Question: I've this HTML code:
'''
<fieldset class="rpni-border">
<legend class="rpni-border">Model</legend>
<table id="contenedorModelos" style="" class="table table-condensed">
<tbody id="modeloBody">
<tr>
<td>
<input type="radio" value="1" id="selModelo1" name="selModelos">
</td>
<td>Harum.</td>
</tr>
<tr>
<td>
<input type="radio" value="4" id="selModelo4" name="selModelos">
</td>
<td>Pariatur ut.</td>
</tr>
<tr>
<td>
<input type="radio" value="6" id="selModelo6" name="selModelos">
</td>
<td>Tempore animi.</td>
</tr>
<tr>
<td>
<input type="radio" value="8" id="selModelo8" name="selModelos">
</td>
<td>Voluptatem.</td>
</tr>
</tbody>
</table>
</fieldset>
<fieldset class="rpni-border">
<legend class="rpni-border">Branch</legend>
<table id="contenedorMarcas" style="" class="table table-condensed">
<tbody id="marcaBody">
<tr>
<td>
<input type="radio" value="3" id="selMarca3" name="selMarcas">
</td>
<td>Ea in sequi.</td>
</tr>
<tr>
<td>
<input type="radio" value="7" id="selMarca7" name="selMarcas">
</td>
<td>Exercitationem.</td>
</tr>
<tr>
<td>
<input type="radio" value="11" id="selMarca11" name="selMarcas">
</td>
<td>Sit alias sit.</td>
</tr>
</tbody>
</table>
</fieldset>
<fieldset class="rpni-border">
<legend class="rpni-border">Manufacturer</legend>
<table id="contenedorFabricante" style="" class="table table-condensed">
<tbody id="fabricanteBody">
<tr>
<td>
<input type="checkbox" value="3">
</td>
<td>Ea in sequi.</td>
</tr>
<tr>
<td>
<input type="checkbox" value="7">
</td>
<td>Exercitationem.</td>
</tr>
<tr>
<td>
<input type="checkbox" value="11">
</td>
<td>Sit alias sit.</td>
</tr>
</tbody>
</table>
</fieldset>
<button id="create" type="button">Create</button>
<div id="ModelBranch"></div>
<button id="createM" type="button">Join Model-Branch with Manufacturer</button>
<div id="ModelBranchManufacturer"></div>
'''
And then there is this jQuery:
'''
$(document).ready(function () {
function modelBranchManufacturerObject(config) {
var instance = this;
// initialize class vars
instance.modelKey = config.modelKey;
instance.branchKey = config.branchKey;
instance.manufacturerKeyCollection = [];
instance.globalKey;
// globalKey = modelKey + branchKey
instance.getGlobalKey = function () {
if (!instance.globalKey) {
instance.globalKey = instance.modelKey + '-' + instance.branchKey;
}
return instance.globalKey;
}
instance.addManufacturerKeyCollection = function (manufacturerArray) {
instance.manufacturerKeyCollection = manufacturerArray;
}
}
var modelBranchManufacturerCollection = {};
function addNewRelationModelBranch(modelKey, branchKey) {
var tempModelBranchManufacturerObjectInstance = new modelBranchManufacturerObject({
modelKey: modelKey,
branchKey: branchKey
});
var globalKey = tempModelBranchManufacturerObjectInstance.getGlobalKey();
if (!modelBranchManufacturerCollection[globalKey]) {
modelBranchManufacturerCollection[globalKey] = tempModelBranchManufacturerObjectInstance;
} else {
return false;
}
return tempModelBranchManufacturerObjectInstance;
}
function addNewRelationModelBranchManufacturer(globalKey, manufacturerArray) {
if (modelBranchManufacturerCollection[globalKey]) {
modelBranchManufacturerCollection[globalKey].manufacturerKeyCollection = manufacturerArray;
} else {
return false;
}
return modelBranchManufacturerCollection;
}
var html = '<table><tbody id="branchModel"></tbody></table>';
$("#ModelBranch").html(html);
$("#create").on("click", function () {
var currModel = $("#modeloBody").find("input[type='radio']:checked").val(),
currBranch = $("#marcaBody").find("input[type='radio']:checked").val(),
ModelBranchObject, tr;
if (currModel && currBranch) {
ModelBranchObject = addNewRelationModelBranch(currModel, currBranch);
if (ModelBranchObject) {
tr = '<tr><td><input type="checkbox" value="' + ModelBranchObject.globalKey + '" /></td>';
tr += '<td>' + ModelBranchObject.modelKey + '-' + ModelBranchObject.branchKey + '</td></tr>';
$("#branchModel").append(tr);
}
}
});
var htmlManufacturer = '<table><tbody id="branchModelManufacturer"></tbody></table>';
$("#ModelBranchManufacturer").html(htmlManufacturer);
$("#createM").on("click", function () {
var checkedModelBranch = $("#branchModelManufacturer").find("input[type='checkbox']:checked"),
checkedManufacturers = $("#fabricanteBody").find("input[type='checkbox']:checked"),
manufacturerColl = [],
trManufacturer,
ModelBranchManufacturerObject;
for (var j = 0; j < checkedManufacturers.length; j++) {
manufacturerColl.push(checkedManufacturers[j].value);
}
console.log(manufacturerColl);
for (var i = 0; i < checkedModelBranch.length; i++) {
ModelBranchManufacturerObject = addNewRelationModelBranchManufacturer(checkedModelBranch[i].value, manufacturerColl);
console.log(ModelBranchManufacturerObject);
if (ModelBranchManufacturerObject) {
trManufacturer = '<tr><td><input type="checkbox" value="' + ModelBranchManufacturerObject.globalKey + '" /></td>';
trManufacturer += '<td>' + ModelBranchObject.modelKey + '-' + ModelBranchObject.branchKey;
for (var k = 0; k < ModelBranchObject.manufacturerKeyCollection.length; k++) {
trManufacturer += ModelBranchObject.manufacturerKeyCollection[k] + '<br/>';
}
trManufacturer += '</td></tr>';
$("#branchModelManufacturer").append(trManufacturer);
}
console.log(trManufacturer);
}
});
});
'''
What this code does is allow to pick a model and a branch and create a non repeated pairs between them and also show the results on '#modelBranch' div. Also allow, I think if I'm not doing something wrong, to pick one|many choices from the results in the previous step (those on '#modelBranch') and one|many Manufacturers and again create a non repeated pairs between them but in this case I can not show the results on '#ModelBranchManufacturer' as I should do so something is not working on my code and I was not able to find where I'm failing so certainly I need some help or advice from you. For clear a bit how the process is take a look at the following example:
1. Pick Model1/Branch1 and click on "Create Model/Branck Pair", this will generate a pair Model1-Branch1 as image below shows.
2. Pick Model1/Branch2 and click on "Create Model/Branck Pair", this will generate a pair Model1-Branch2 as image below shows.
3. Pick Model1/Branch1 and click on "Create Model/Branck Pair", nothing will happen since this pair was added on the (1) step and this is the right behavior to follow meaning do not allow repeated pairs
Now taking the example above you should have a table like this:
'''
checkbox Model1-Branch1
checkbox Model1-Branch2
'''
Following with the logic now:
1. Pick Model1/Branch1 and Model1/Branch2 pairs and from the Manufacturers table pick Manufacturer1 and click on "Create Model/Branck-Manufacturer Pair", this should generate something like this below: Mark to Delete | Model/Branch | Manufacturer
----------------------------------------------------
checkbox | Model1-Branch1 | Manufacturer1
checkbox | Model1-Branch2 | Manufacturer1
2. Pick Model1/Branch1 and Model1/Branch2 pairs and from the Manufacturers table pick Manufacturer1 and Manufacturer2 and Manufacturer3 and click on "Create Model/Branck-Manufacturer Pair", this should generate something like this below: Mark to Delete | Model/Branch | Manufacturer
----------------------------------------------------
checkbox | Model1-Branch1 | Manufacturer1
| | Manufacturer2
| | Manufacturer3
----------------------------------------------------
checkbox | Model1-Branch2 | Manufacturer1
| | Manufacturer2
| | Manufacturer3
3. Pick Model1/Branch1 and Model1/Branch2 pairs and from the Manufacturers table pick Manufacturer1 and click on "Create Model/Branck-Manufacturer Pair", nothing should happen since this pair was added on the (1) step and this is the right behavior to follow meaning do not allow repeated pairs
So, why the results from '#createM' on click event are not show in '#ModelBranchManufacturer'? Where I'm making something wrong in my code? I made <URL> Fiddle for testing purpose

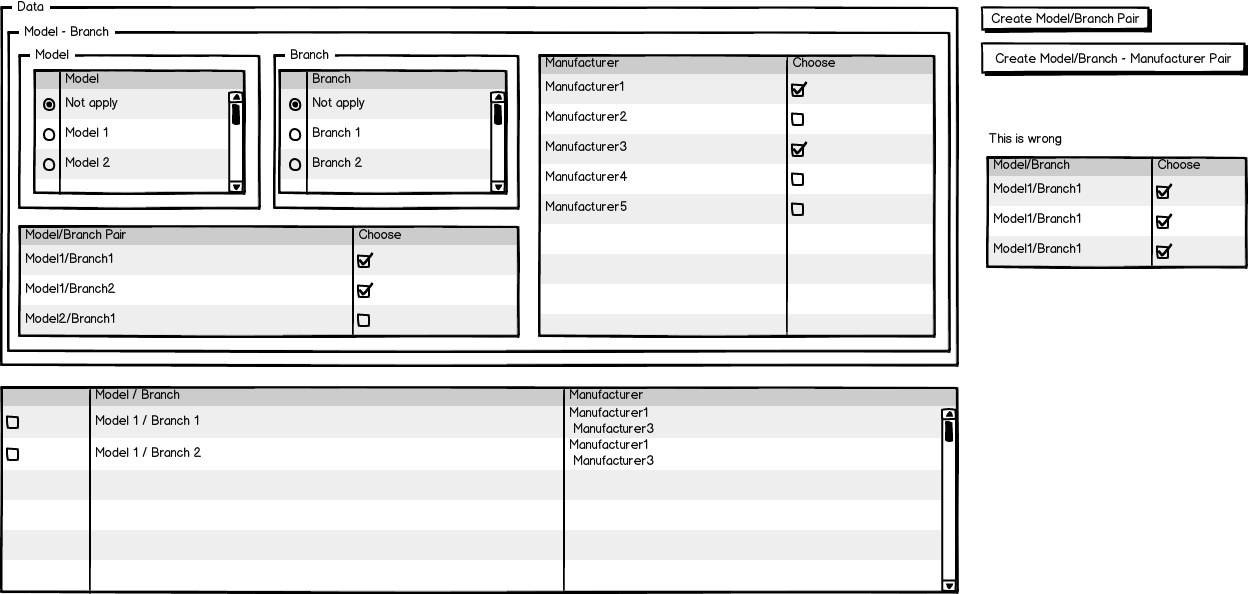
Answer: Ok, after some hours of coffee and a lot of headaches I got the solution and it's working. Maybe this code is a bit different from the main on the post since I made some changes but the idea still:
'''
function modelBranchManufacturerObject(config) {
var instance = this;
// initialize class vars
instance.modelKey = config.modelKey;
instance.branchKey = config.branchKey;
instance.manufacturerCollection = [];
instance.modelName = config.modelName || 'Sin nombre asignado';
instance.branchName = config.branchName || 'Sin nombre asignado';
instance.globalKey;
// globalKey = modelKey + branchKey
instance.getGlobalKey = function () {
if (!instance.globalKey) {
instance.globalKey = instance.modelKey + '-' + instance.branchKey;
}
return instance.globalKey;
}
}
var modelBranchManufacturerCollection = {};
function addNewRelationModelBranch(modelKey, branchKey, modelName, branchName) {
var tempModelBranchManufacturerObjectInstance = new modelBranchManufacturerObject({
modelKey: modelKey,
branchKey: branchKey,
modelName: modelName,
branchName: branchName
});
var globalKey = tempModelBranchManufacturerObjectInstance.getGlobalKey();
if (!modelBranchManufacturerCollection[globalKey]) {
modelBranchManufacturerCollection[globalKey] = tempModelBranchManufacturerObjectInstance;
} else {
return false;
}
return tempModelBranchManufacturerObjectInstance;
}
function addNewRelationModelBranchManufacturer(globalKey, manufacturerArray) {
var manufacturerCollection = modelBranchManufacturerObject.manufacturerCollection;
if (modelBranchManufacturerCollection[globalKey]) {
if (manufacturerCollection !== manufacturerArray) {
modelBranchManufacturerCollection[globalKey].manufacturerKeyCollection = manufacturerArray;
return modelBranchManufacturerCollection[globalKey];
}
} else {
return false;
}
}
$("#btnCrearParMarcaModelo").on("click", function () {
var currModel = $("#modeloBody").find("input[type='radio']:checked").val(),
currBranch = $("#marcaBody").find("input[type='radio']:checked").val(),
currModelName = $("#modeloBody").find("input[type='radio']:checked").parent().next('td').text(),
currBranchName = $("#marcaBody").find("input[type='radio']:checked").parent().next('td').text(),
ModelBranchObject, tr;
if (currModel && currBranch) {
ModelBranchObject = addNewRelationModelBranch(currModel, currBranch, currModelName, currBranchName);
if (ModelBranchObject) {
tr = '<tr><td><input type="checkbox" value="' + ModelBranchObject.globalKey + '" /></td>';
tr += '<td>' + ModelBranchObject.modelName + '-' + ModelBranchObject.branchName + '</td><td id="' + ModelBranchObject.globalKey + '"></td></tr>';
$("#parMarcaModeloFabricanteBody").append(tr);
}
}
$("#parMarcaModeloFabricante").show();
});
$("#btnAgregarSelFabricante").on("click", function () {
console.log("d");
var checkedModelBranch = $("#parMarcaModeloFabricanteBody").find("input[type='checkbox']:checked"),
checkedManufacturers = $("#selFabricanteBody").find("input[type='checkbox']:checked"),
manufacturerColl = [],
modelBranchManufacturerCollection;
var j = checkedManufacturers.length, item;
while (j--) {
item = checkedManufacturers[j];
if (item.type && item.type == 'checkbox' && item.checked) {
manufacturerColl.push({
id: item.value,
name: item.parentNode.nextSibling.innerHTML
});
}
}
for (var i = 0; i < checkedModelBranch.length; i++) {
modelBranchManufacturerCollection = addNewRelationModelBranchManufacturer(checkedModelBranch[i].value, manufacturerColl);
if (modelBranchManufacturerCollection) {
//$("#parMarcaModeloFabricanteBody td#" + checkedModelBranch[i].value).siblings().attr("rowspan", modelBranchManufacturerCollection.manufacturerKeyCollection.length);
for (var k = 0; k < modelBranchManufacturerCollection.manufacturerKeyCollection.length; k++) {
$("#parMarcaModeloFabricanteBody td#" + checkedModelBranch[i].value).append((modelBranchManufacturerCollection.manufacturerKeyCollection)[k].name + '<br/>');
}
}
}
});
'''